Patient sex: M
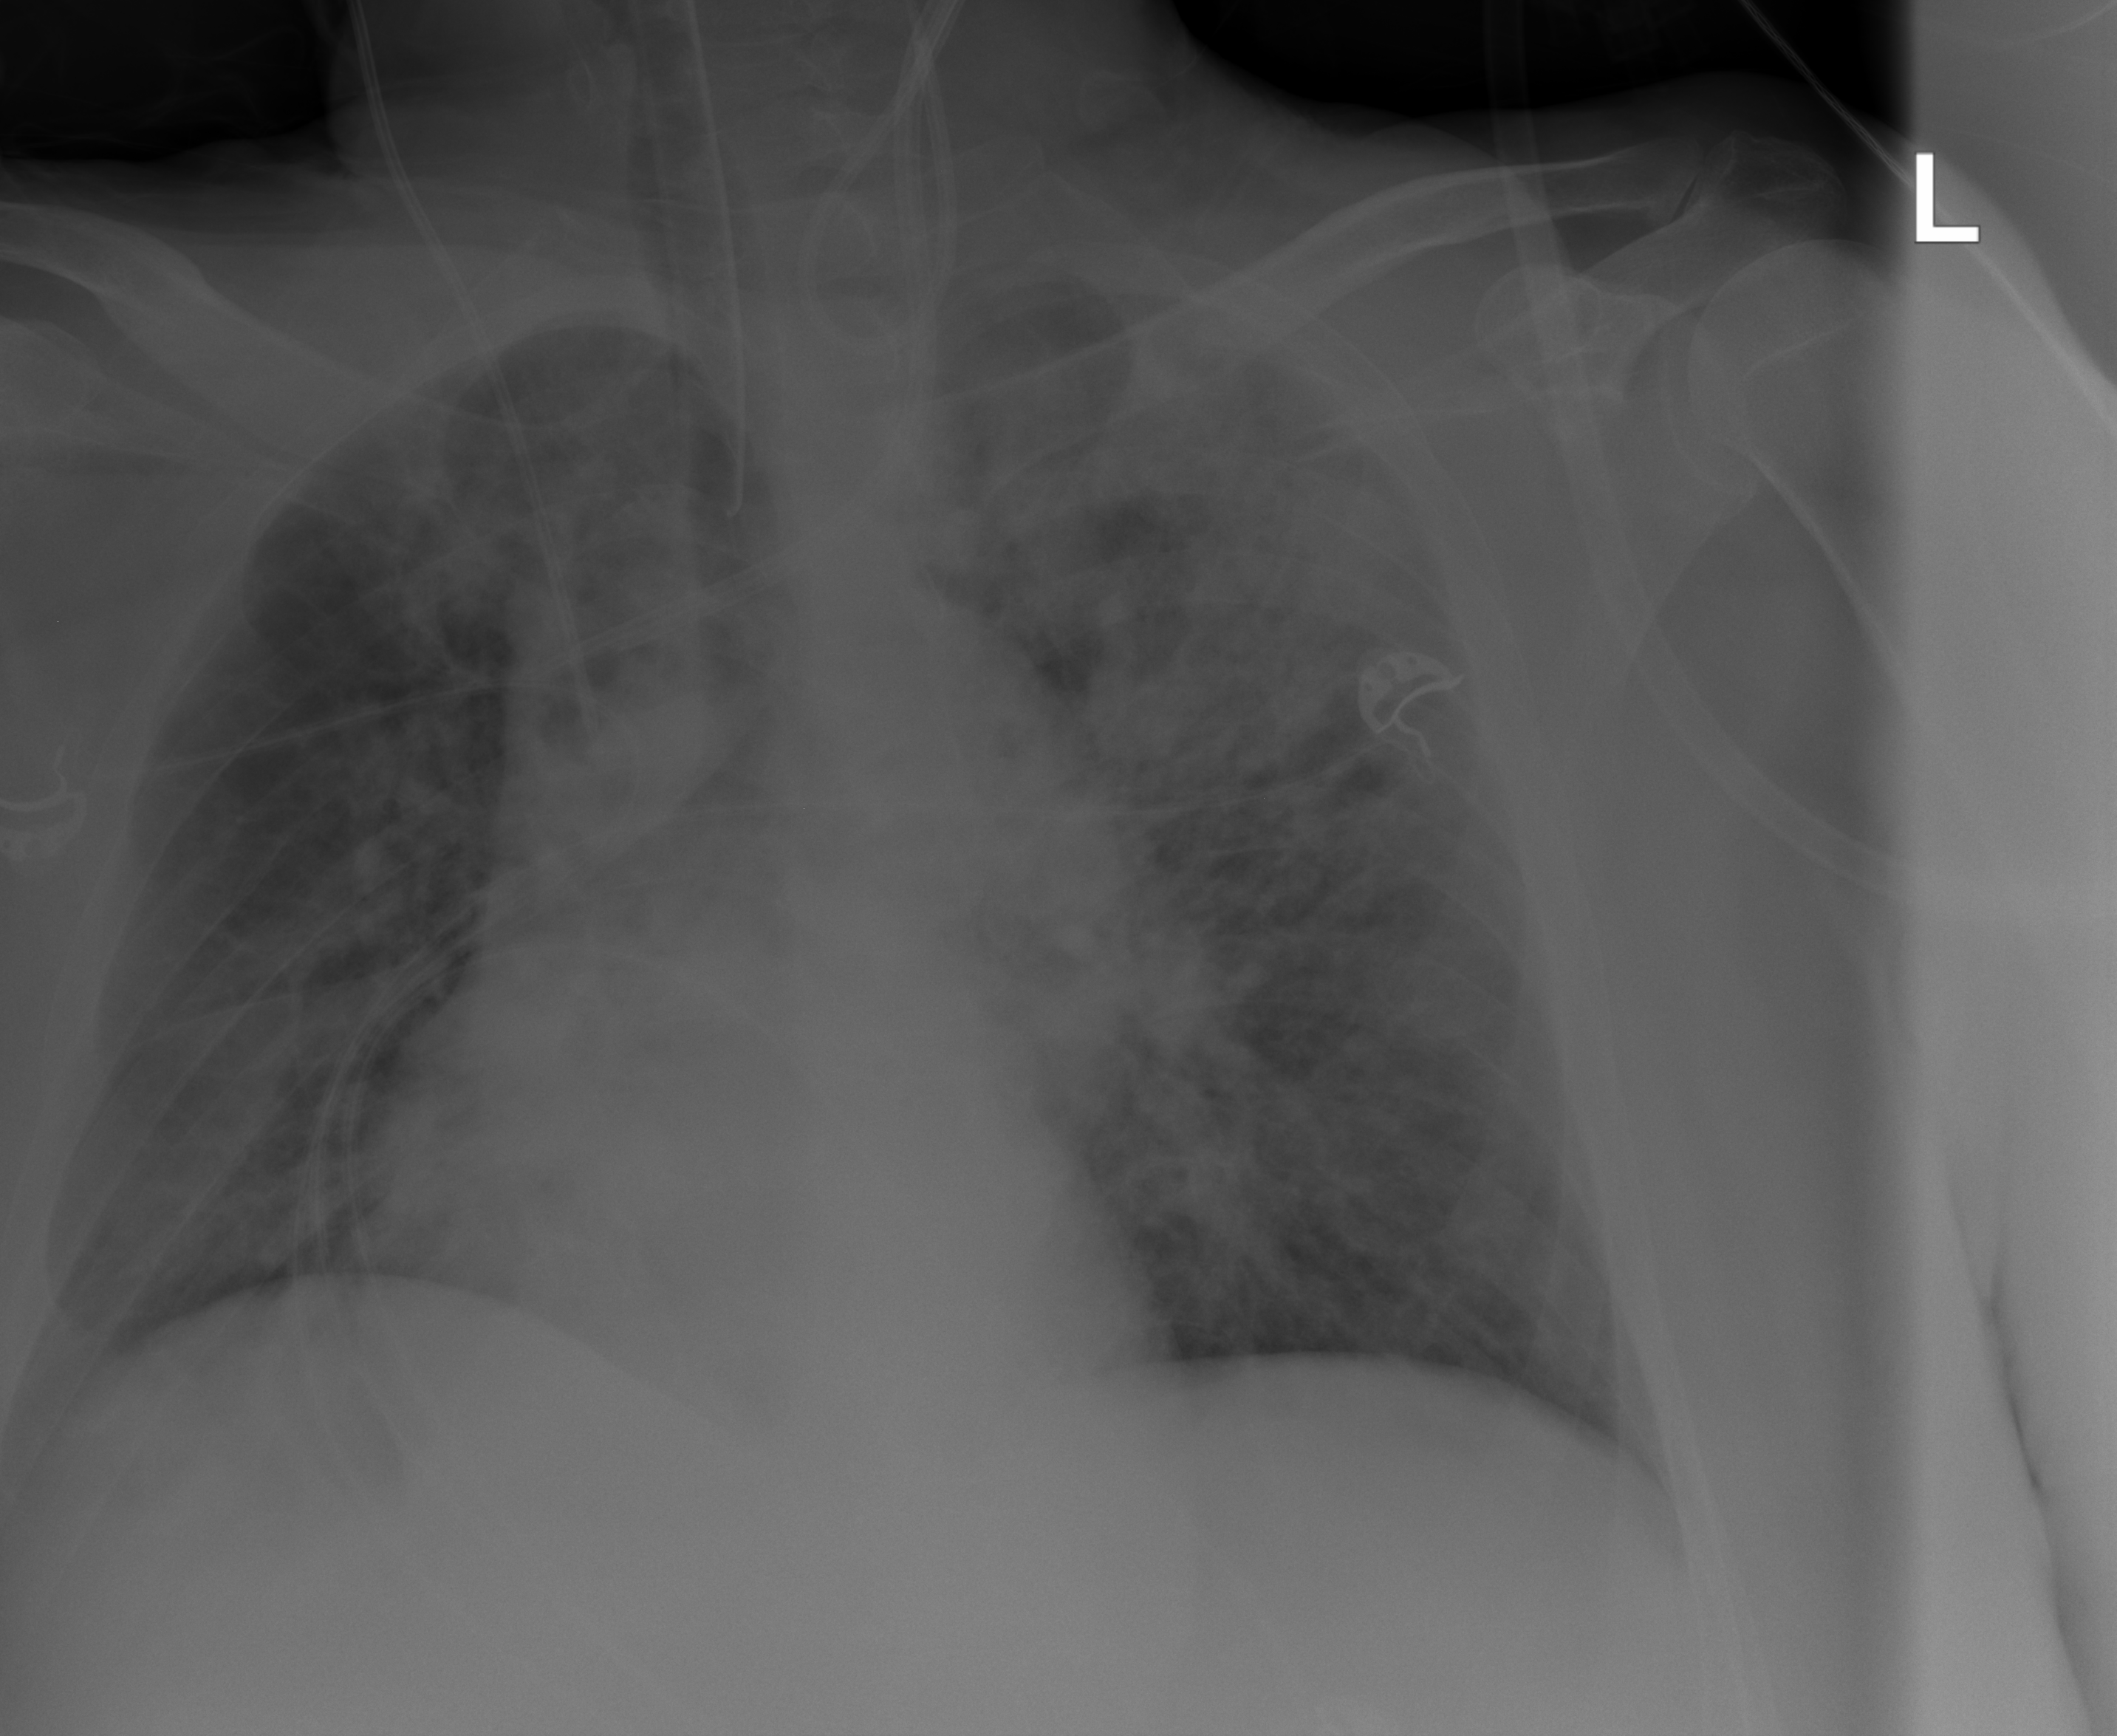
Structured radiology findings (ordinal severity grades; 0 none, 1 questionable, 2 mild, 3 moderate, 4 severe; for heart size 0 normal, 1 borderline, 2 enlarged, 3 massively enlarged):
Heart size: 2
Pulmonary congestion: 2
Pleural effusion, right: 2
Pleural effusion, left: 0
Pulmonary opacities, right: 3
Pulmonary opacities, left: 3
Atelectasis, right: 2
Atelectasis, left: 2